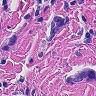
Metastatic tissue present: yes